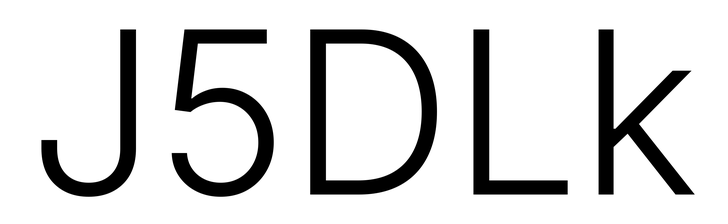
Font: Inter_Light